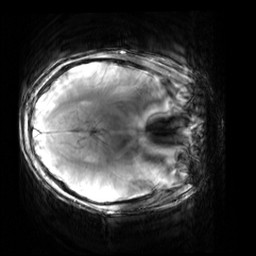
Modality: T2starw
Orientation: axial
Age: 25
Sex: female
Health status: healthy
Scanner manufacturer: siemens
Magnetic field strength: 3 T
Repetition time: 0.7 s
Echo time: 0.02 s